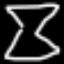
Label: hourglass